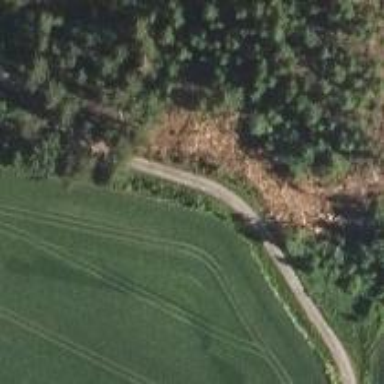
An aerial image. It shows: Unclassified road.